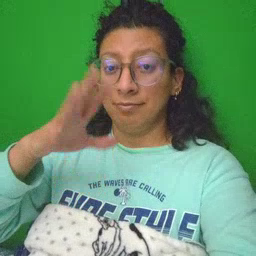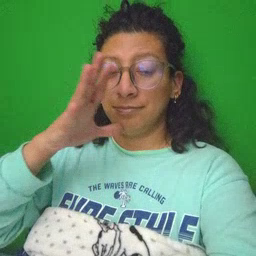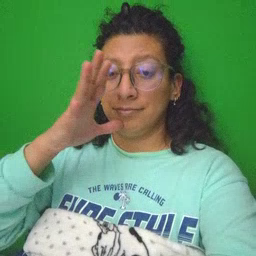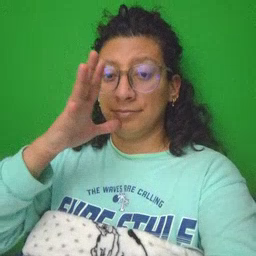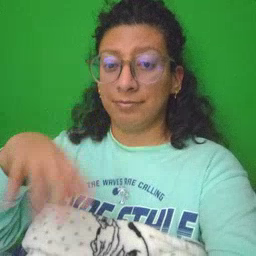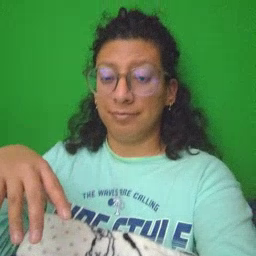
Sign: mom